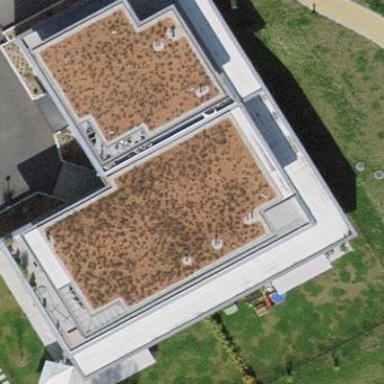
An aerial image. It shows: Apartment building with flat roof.